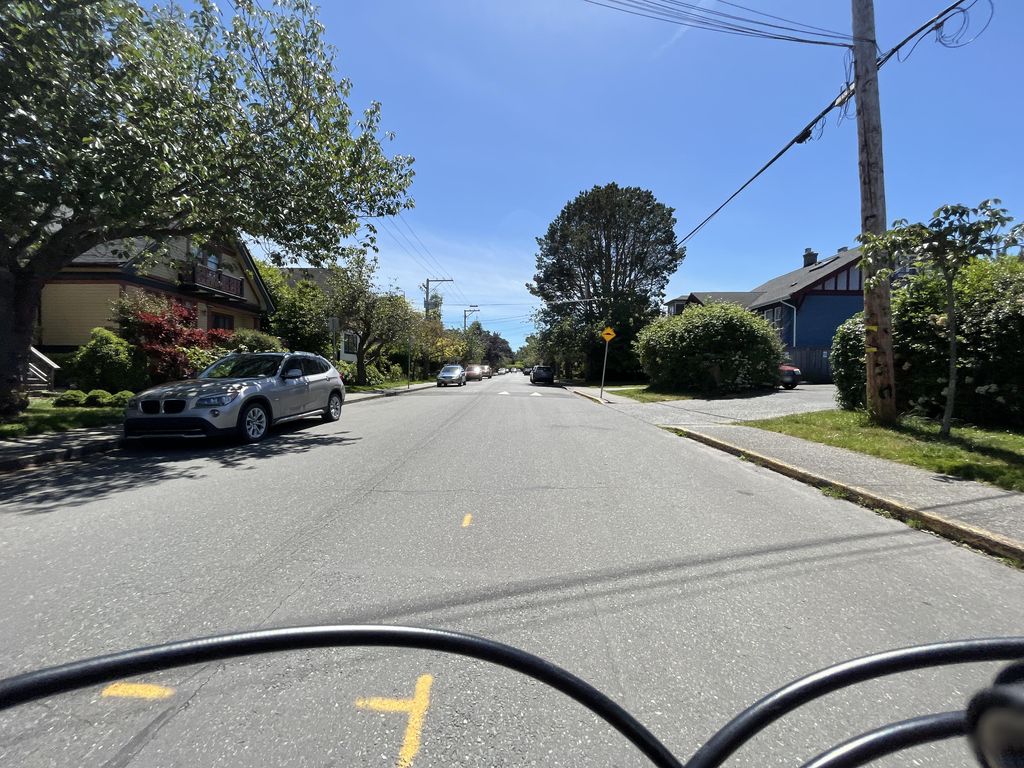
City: victoria